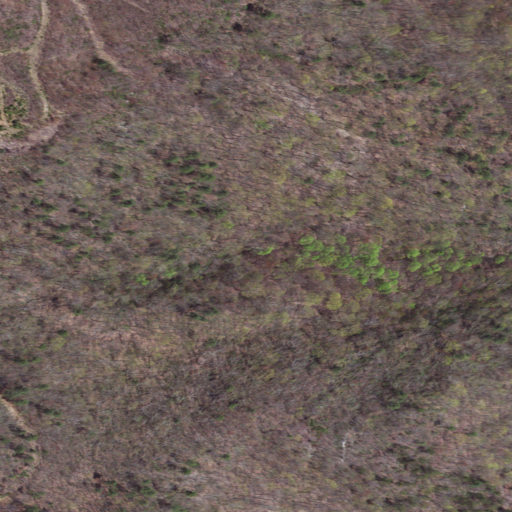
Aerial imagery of mountain in Virginia named Bearwallow containing deciduous forest, shrub, and mixed forest